Fundus camera: zeiss
Shooting center: fovea
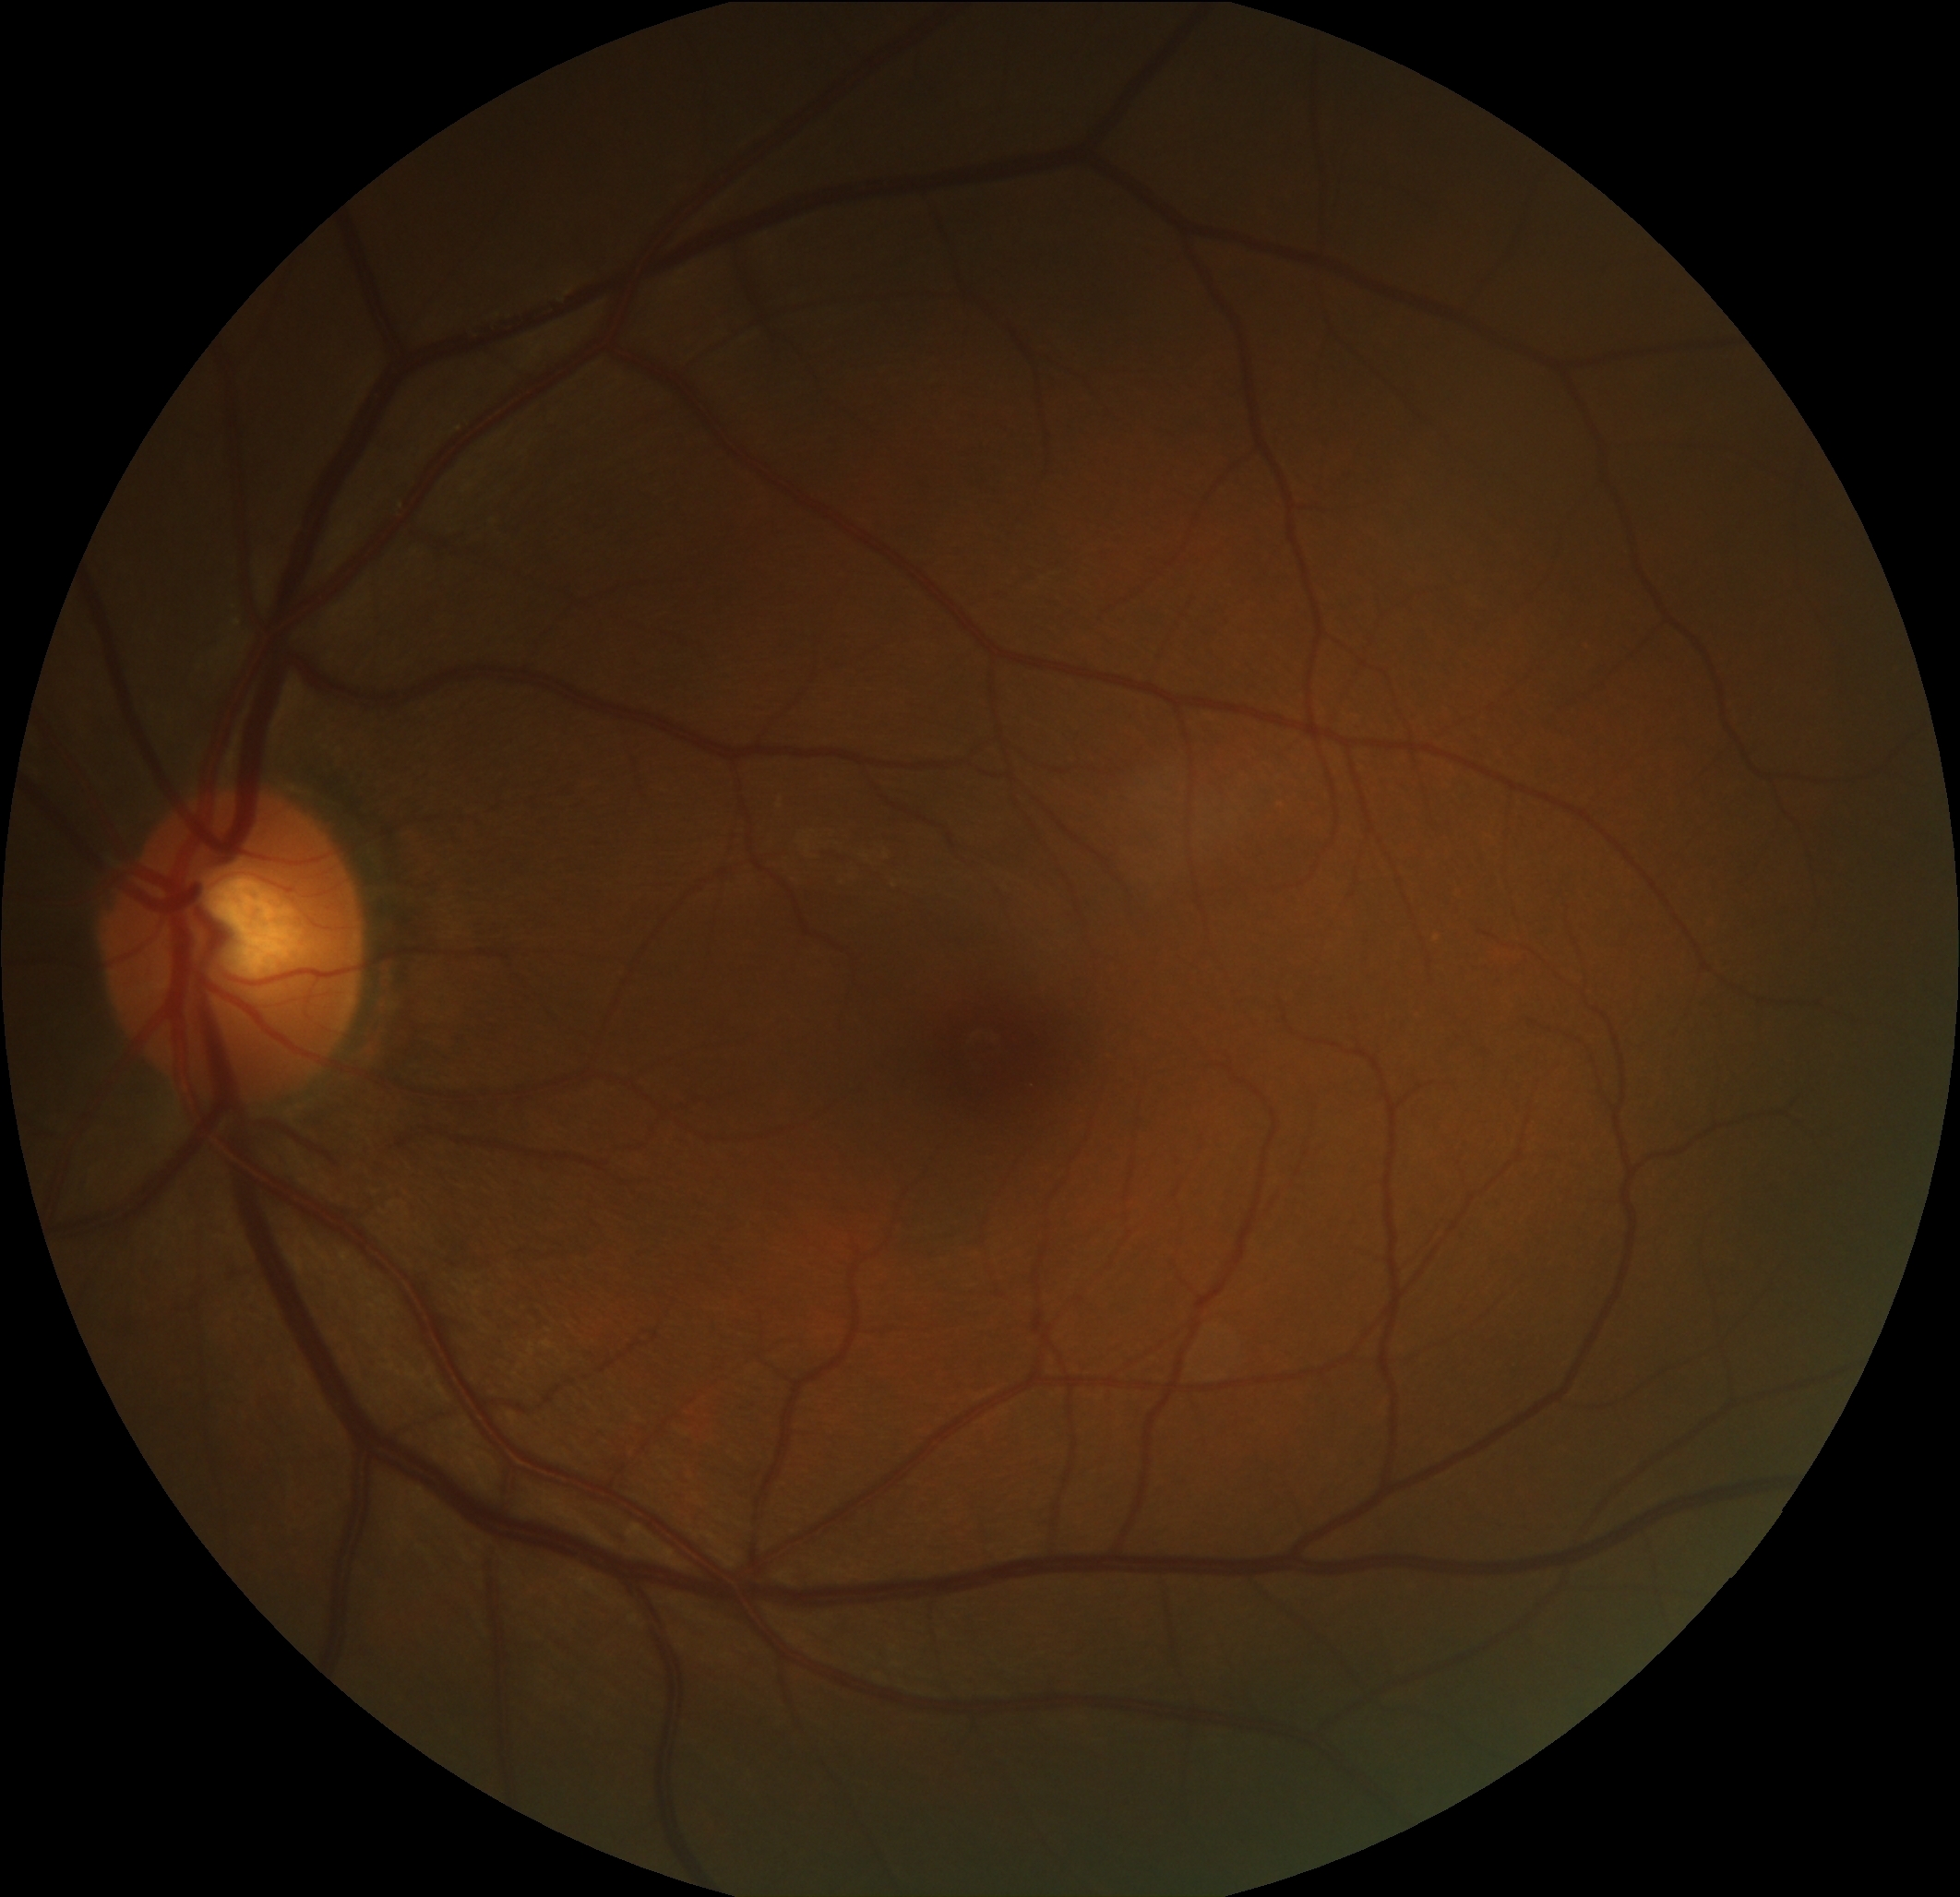
Pathologic myopia: no
Patchy retinal atrophy: present
Retinal detachment: absent